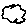
Label: cloud